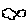
Label: cloud